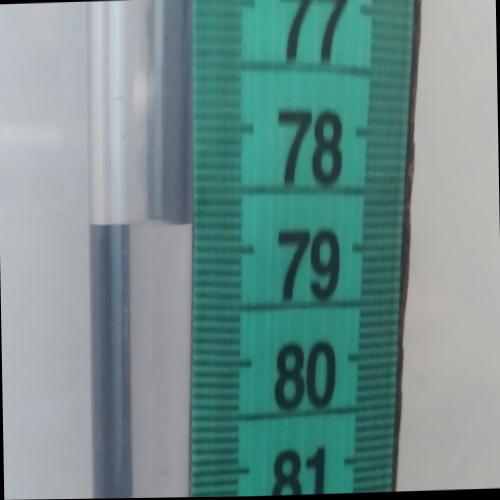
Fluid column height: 78.8 cm